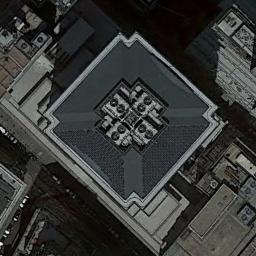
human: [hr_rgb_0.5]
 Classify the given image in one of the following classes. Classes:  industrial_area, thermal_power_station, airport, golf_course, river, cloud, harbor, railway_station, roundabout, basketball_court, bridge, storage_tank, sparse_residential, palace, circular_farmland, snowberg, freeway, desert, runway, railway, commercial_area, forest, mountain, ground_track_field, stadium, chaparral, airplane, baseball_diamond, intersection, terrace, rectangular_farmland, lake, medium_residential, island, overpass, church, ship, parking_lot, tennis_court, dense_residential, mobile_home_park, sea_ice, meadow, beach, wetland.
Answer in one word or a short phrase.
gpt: commercial_area